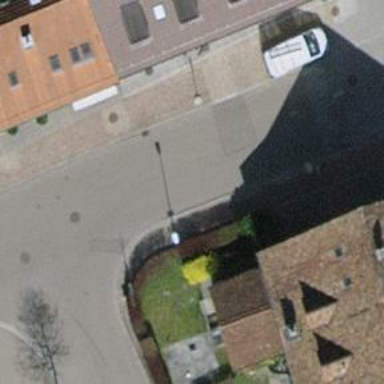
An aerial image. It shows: Kerb barrier.